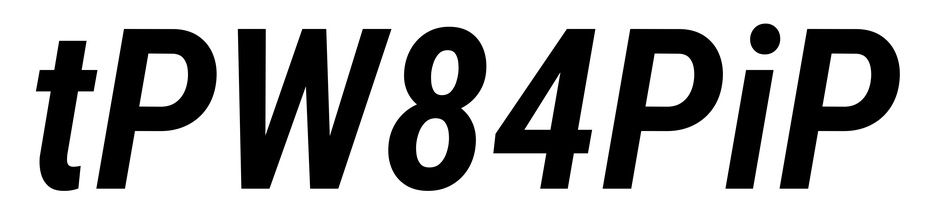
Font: Roboto-Italic_Condensed_SemiBold_Italic